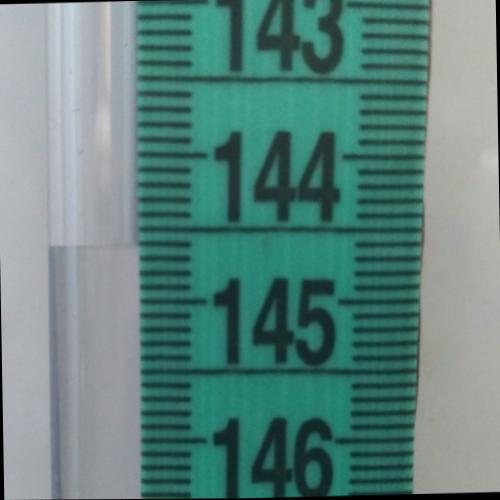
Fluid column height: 144.6 cm